Brain MRI, t1w sequence, axial 2D slice.
Patient: age 22, sex F, weight 78 kg, height 1.78 m
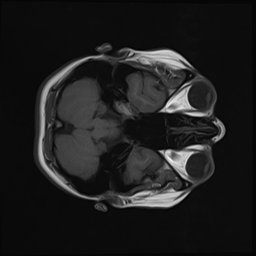